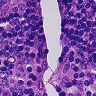
Metastatic tissue present: no